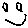
Label: smiley face